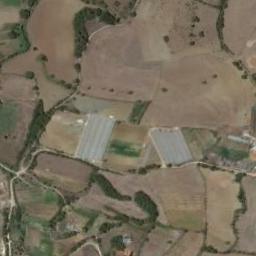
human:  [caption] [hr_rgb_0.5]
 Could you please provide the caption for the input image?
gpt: Many green plants are on the terrace .

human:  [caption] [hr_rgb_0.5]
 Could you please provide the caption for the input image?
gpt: Many irregularly shaped brown and green mixed farm fields .

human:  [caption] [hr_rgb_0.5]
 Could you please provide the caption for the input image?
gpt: The bare terrace is next to some trees .

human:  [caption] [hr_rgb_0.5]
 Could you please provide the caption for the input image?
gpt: There are no crops on the terraces in the picture .

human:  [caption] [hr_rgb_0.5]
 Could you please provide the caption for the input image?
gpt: There are some yellow terraces of different sizes .